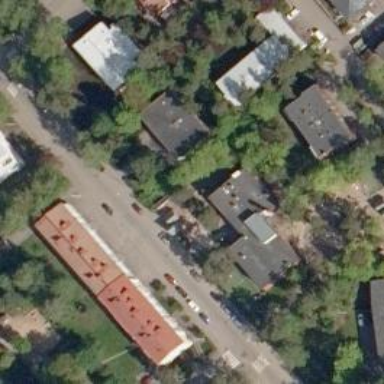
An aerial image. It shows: Kindergarten.